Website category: book
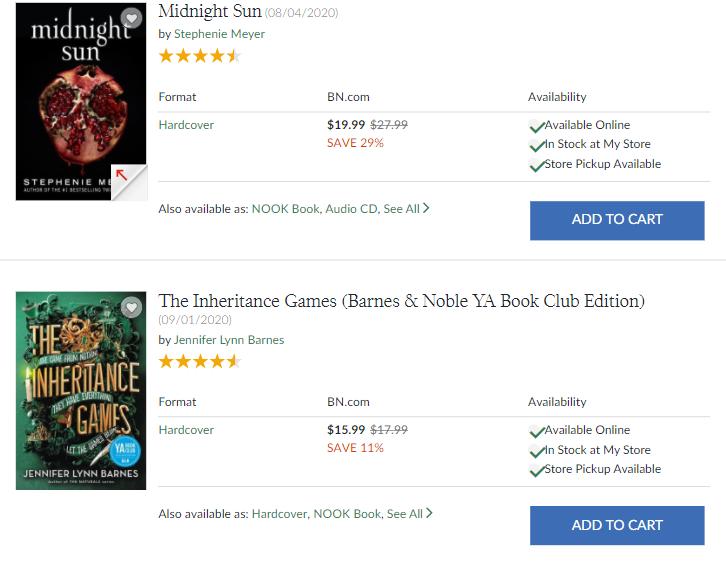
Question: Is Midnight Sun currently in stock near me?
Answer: yes

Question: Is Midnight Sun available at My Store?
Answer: yes

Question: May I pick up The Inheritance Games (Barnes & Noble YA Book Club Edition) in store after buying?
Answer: yes

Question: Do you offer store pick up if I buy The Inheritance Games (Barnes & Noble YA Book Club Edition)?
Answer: yes

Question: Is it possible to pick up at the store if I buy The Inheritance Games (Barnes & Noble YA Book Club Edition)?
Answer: yes

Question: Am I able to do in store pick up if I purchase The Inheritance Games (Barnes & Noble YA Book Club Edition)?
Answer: yes

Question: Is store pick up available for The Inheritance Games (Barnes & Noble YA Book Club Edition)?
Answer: yes

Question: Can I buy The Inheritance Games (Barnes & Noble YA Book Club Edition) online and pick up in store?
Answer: yes